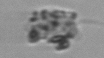
Label: detritus